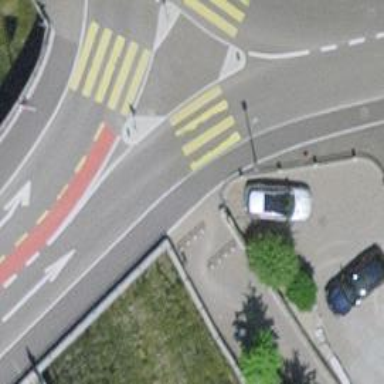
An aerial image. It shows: Double cycle barrier is in place.